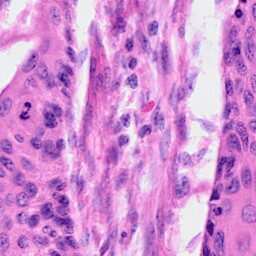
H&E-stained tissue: Cervix